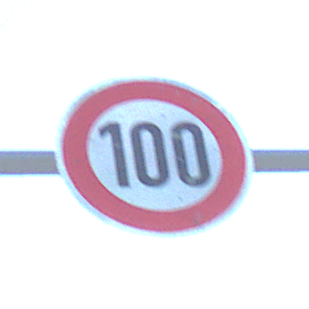
Verkehrszeichen: Geschwindigkeit100
Umgebung: Outdoor, Nature
Tageszeit: MorningAfternoon
Wetter: Clear
Licht: Natural
Jahreszeit: NotSpecified
Kontrast: HighContrast